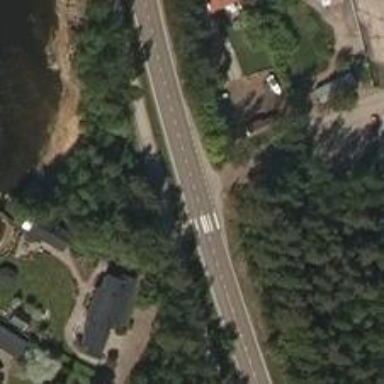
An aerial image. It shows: Secondary road.